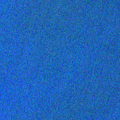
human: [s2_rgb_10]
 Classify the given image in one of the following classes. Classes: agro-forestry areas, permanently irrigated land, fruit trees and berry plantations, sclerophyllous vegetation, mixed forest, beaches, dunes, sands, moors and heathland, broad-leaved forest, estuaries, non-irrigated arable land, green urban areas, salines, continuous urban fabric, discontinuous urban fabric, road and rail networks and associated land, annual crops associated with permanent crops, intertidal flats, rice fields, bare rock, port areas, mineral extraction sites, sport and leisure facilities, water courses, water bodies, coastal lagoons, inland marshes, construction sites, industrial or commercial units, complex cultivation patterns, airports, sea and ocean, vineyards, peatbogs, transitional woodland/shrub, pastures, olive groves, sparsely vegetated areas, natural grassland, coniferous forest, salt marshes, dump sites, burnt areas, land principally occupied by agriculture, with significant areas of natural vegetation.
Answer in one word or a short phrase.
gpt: sea and ocean